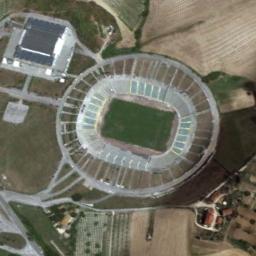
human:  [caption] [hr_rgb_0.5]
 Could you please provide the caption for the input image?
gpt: The stadium is on the grass next to the bare land .

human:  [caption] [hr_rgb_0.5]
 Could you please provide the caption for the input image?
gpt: There are several buildings next to the stadium .

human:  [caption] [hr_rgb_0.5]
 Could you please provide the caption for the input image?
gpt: Oval stadium built on bare lawn .

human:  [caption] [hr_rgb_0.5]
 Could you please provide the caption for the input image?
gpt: This stadium is a baseball field .

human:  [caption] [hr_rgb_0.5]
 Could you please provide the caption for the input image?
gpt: There are some green lawns and bare land beside the stadium .